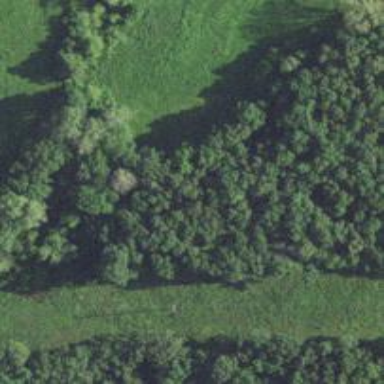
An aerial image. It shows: Forest area.